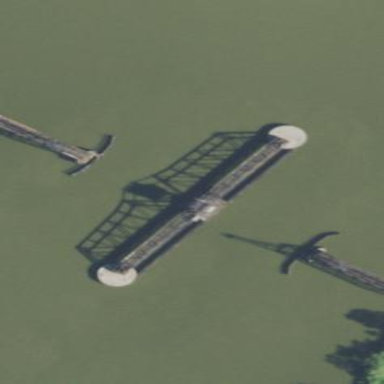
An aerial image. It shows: Movable bridge.